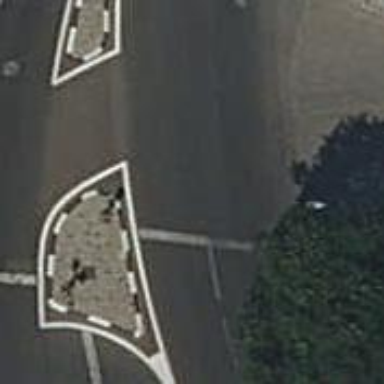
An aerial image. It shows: Road with traffic signals.